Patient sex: M
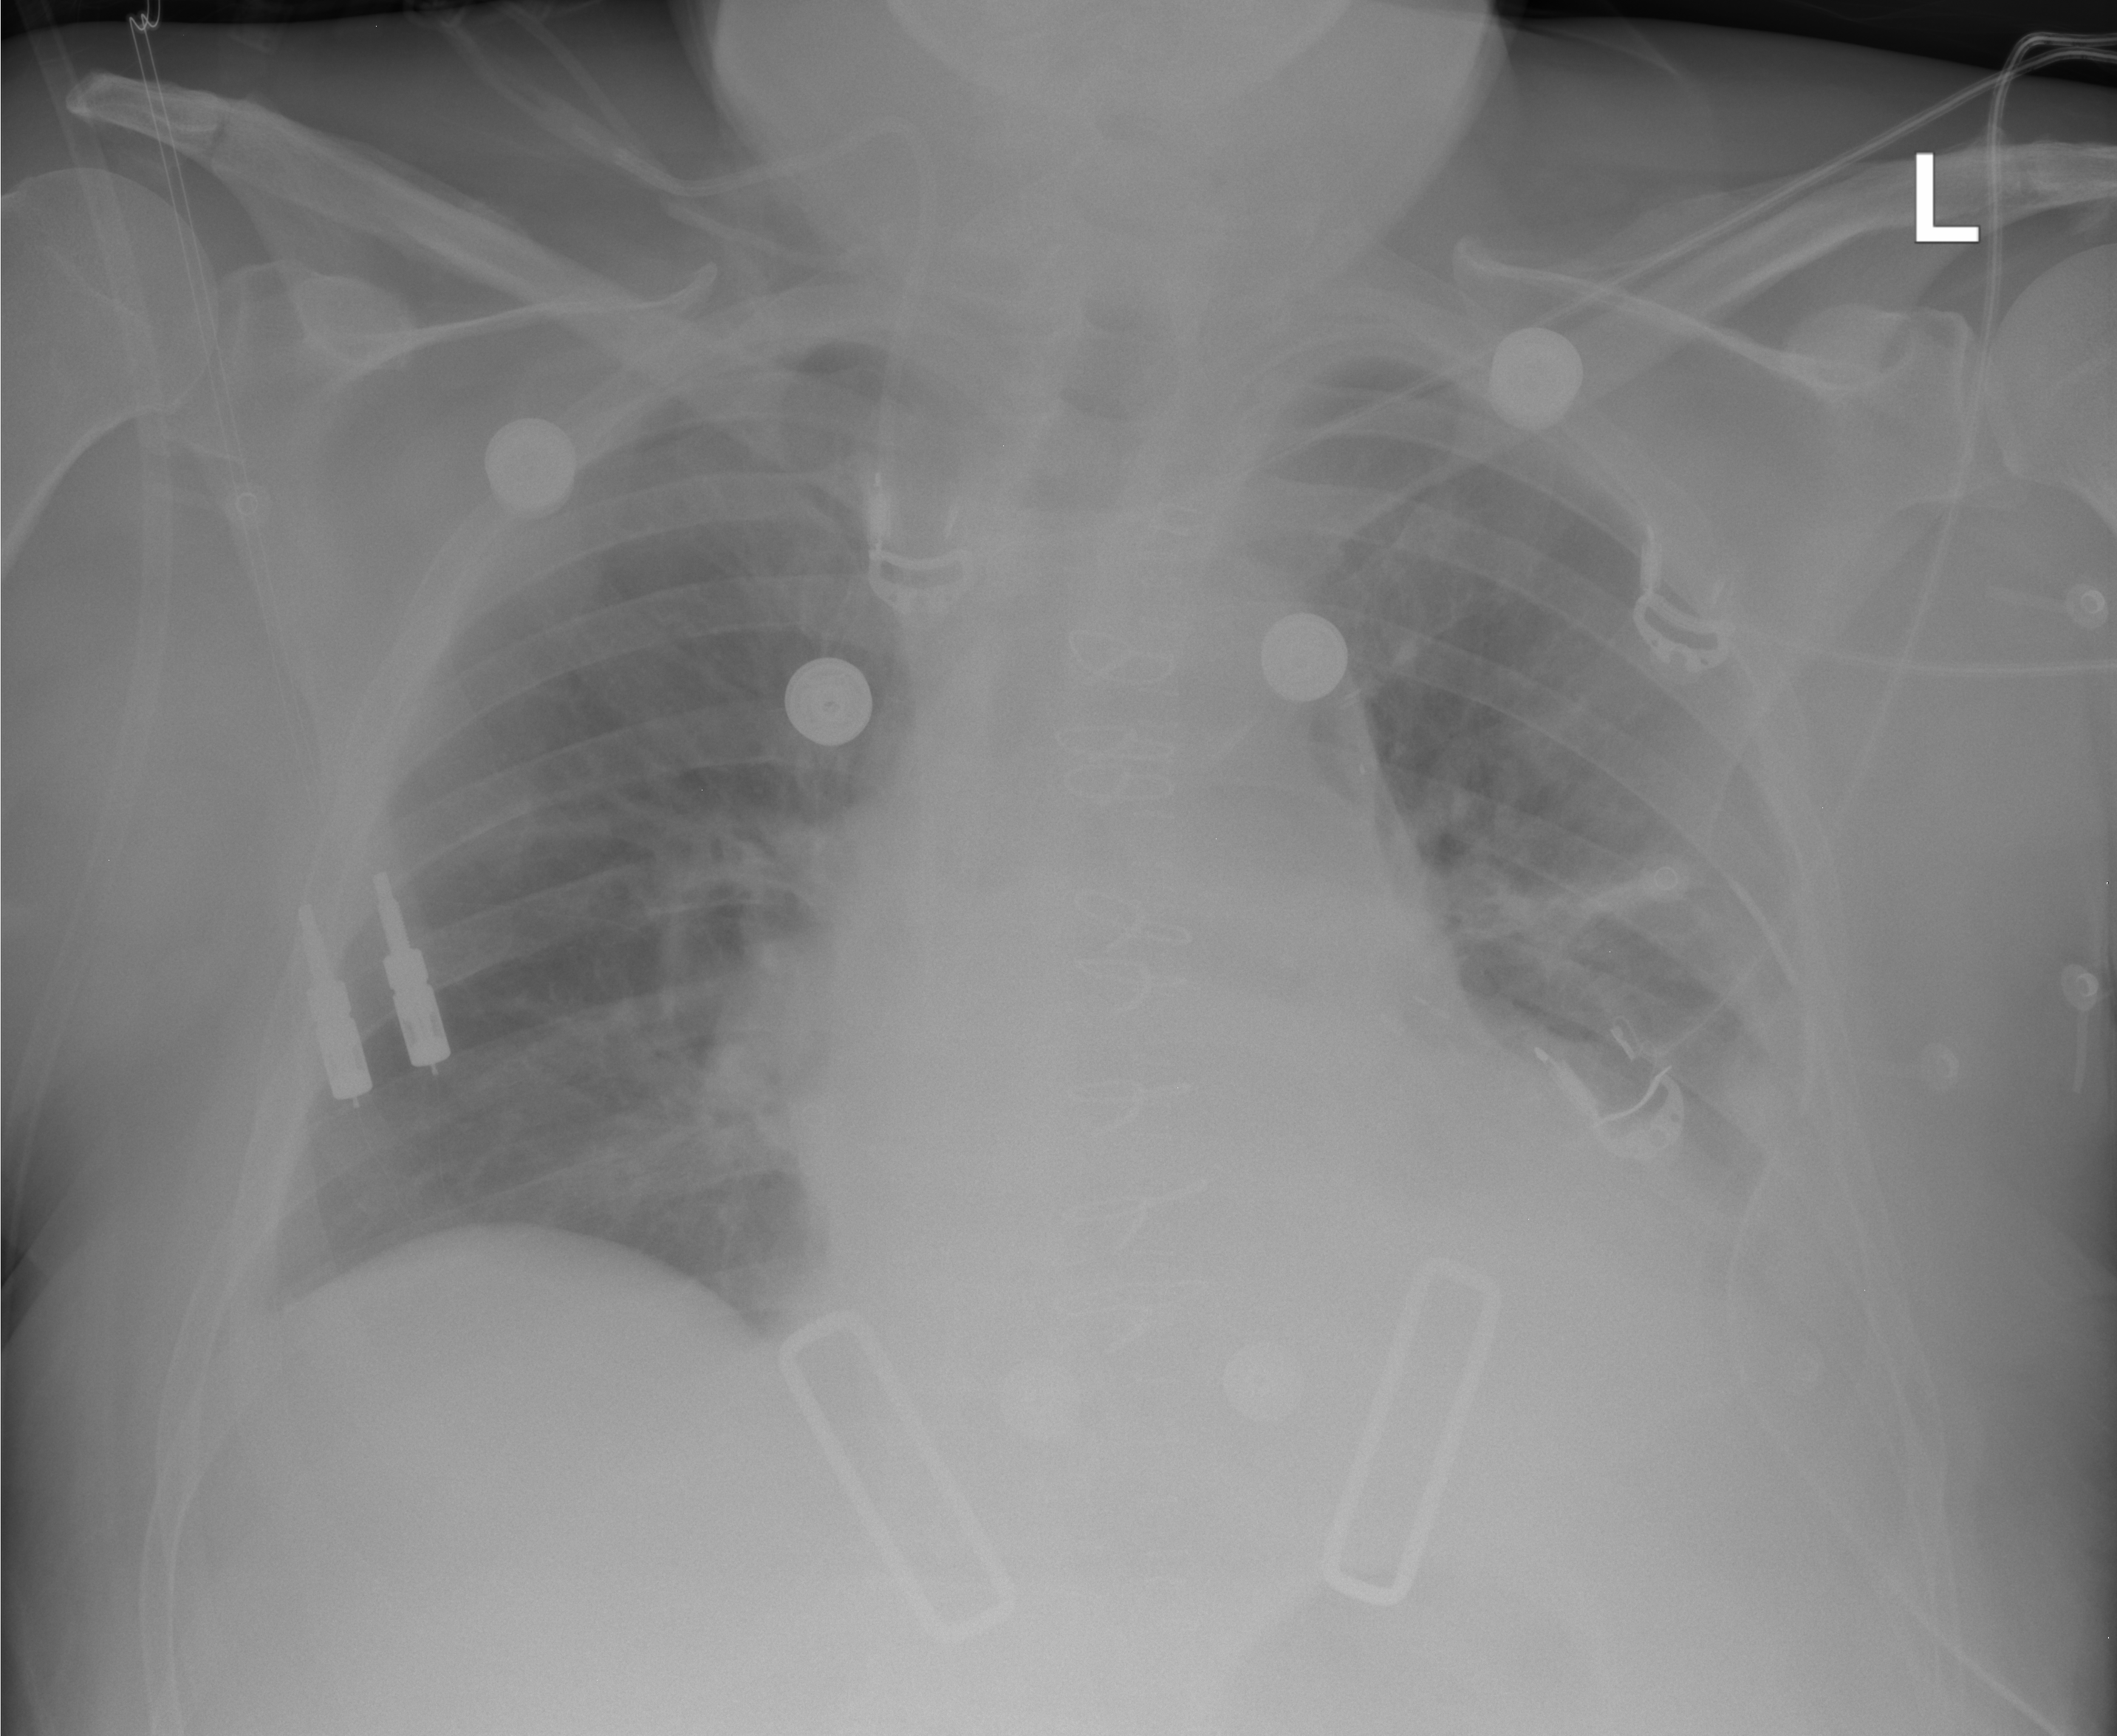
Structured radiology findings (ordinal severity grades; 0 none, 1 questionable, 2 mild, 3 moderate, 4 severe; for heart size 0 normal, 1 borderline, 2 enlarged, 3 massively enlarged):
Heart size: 0
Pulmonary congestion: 2
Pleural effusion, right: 0
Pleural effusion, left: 2
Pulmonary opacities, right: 0
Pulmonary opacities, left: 0
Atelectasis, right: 0
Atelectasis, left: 2